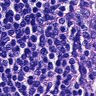
Metastatic tissue present: no